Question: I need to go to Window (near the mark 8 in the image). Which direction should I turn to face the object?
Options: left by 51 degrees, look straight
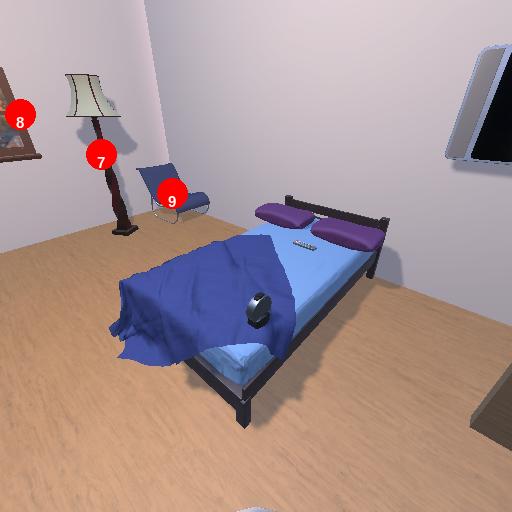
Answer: left by 51 degrees